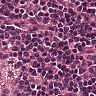
Metastatic tissue present: no